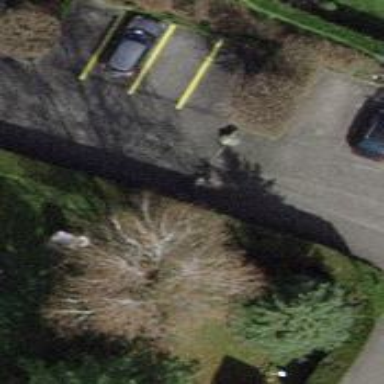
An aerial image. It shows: Bollard barrier.